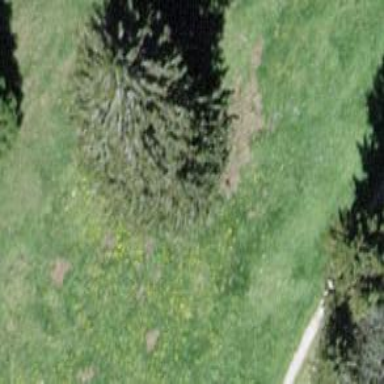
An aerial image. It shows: Needle-leaved tree in natural setting.